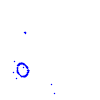
Particle: kaon